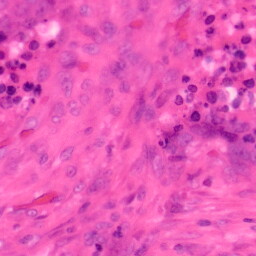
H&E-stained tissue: Colon